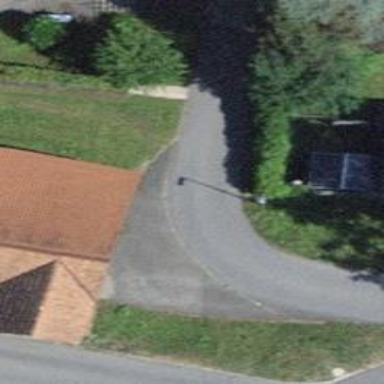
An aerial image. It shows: Service road.